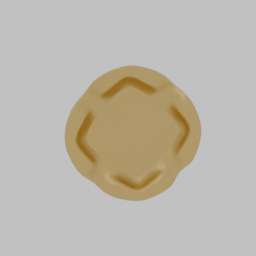
Label: decoration